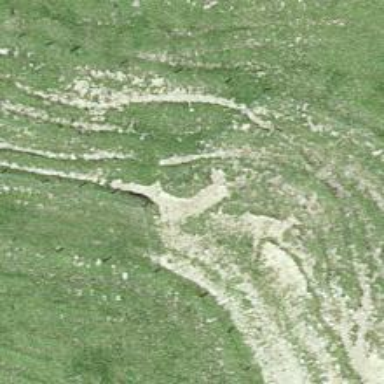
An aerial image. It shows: Track with pebblestone surface of grade 5.